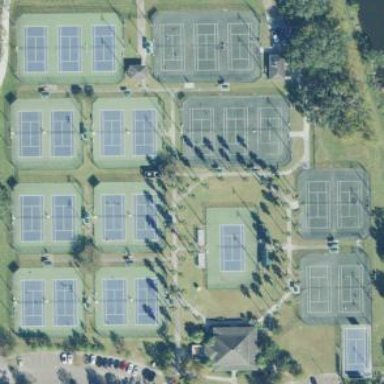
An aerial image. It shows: Sports center with tennis facility.